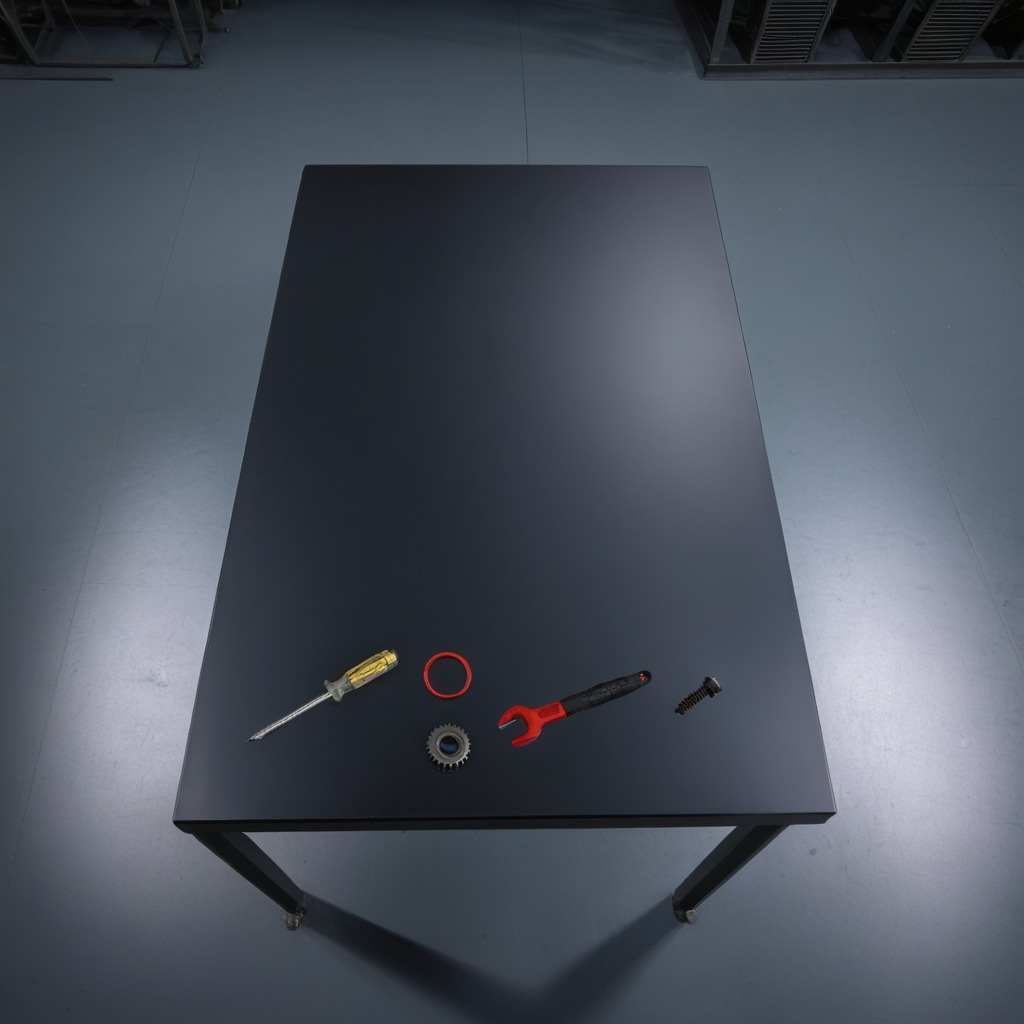
A rubber Oring, a steel gear with teeth, a metal machine screw, a screwdriver, and a wrench are lying on the clean empty table in the basement in the evening.